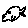
Label: fish